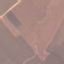
Land use / land cover: AnnualCrop